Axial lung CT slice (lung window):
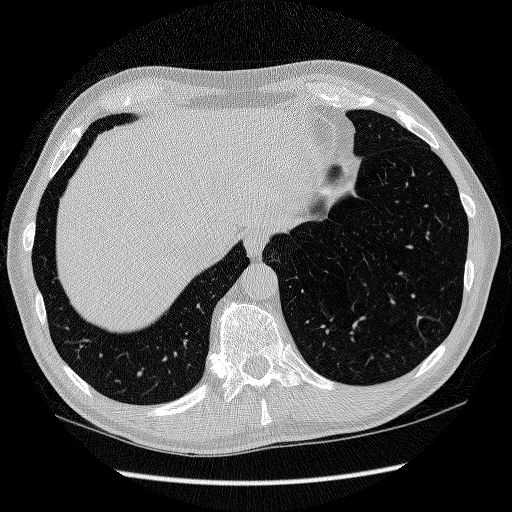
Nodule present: no